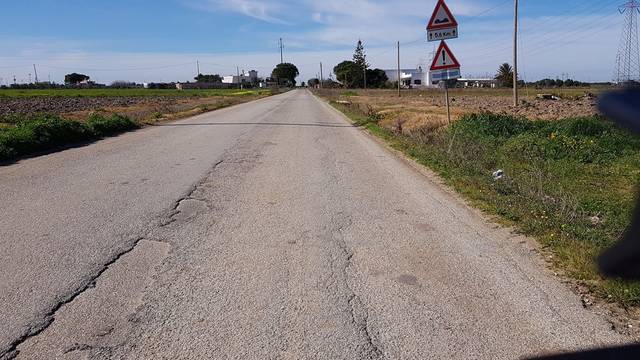
Region: Italy
Coordinates: 40.591, 17.943